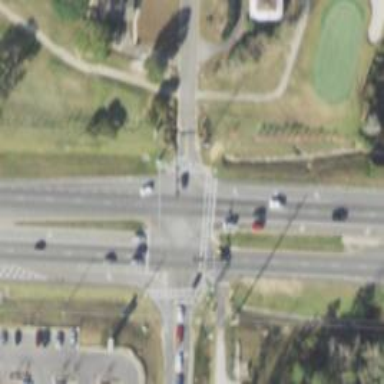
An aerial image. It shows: Marked road crossing with line markings.